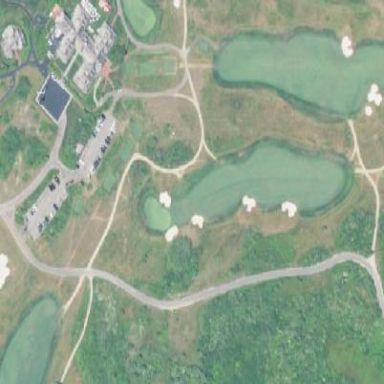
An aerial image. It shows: Golf rough area.